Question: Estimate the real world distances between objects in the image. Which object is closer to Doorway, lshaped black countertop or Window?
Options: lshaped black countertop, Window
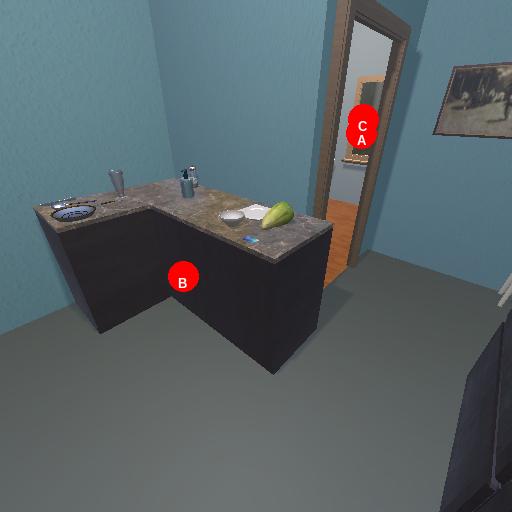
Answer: lshaped black countertop